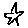
Label: star